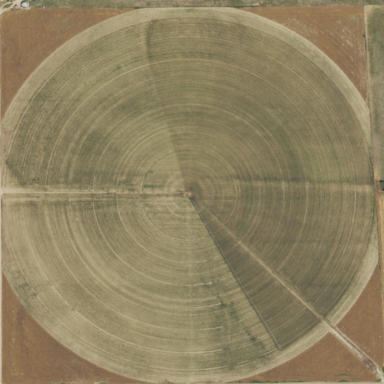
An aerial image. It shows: Farmland with pivot irrigation system.